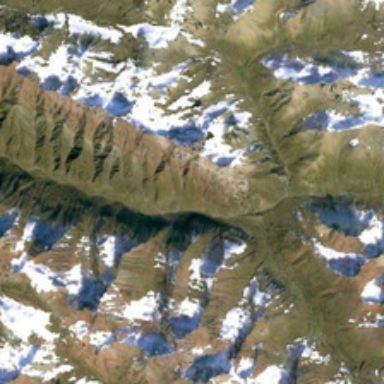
Some white snows cover part of green mountains .